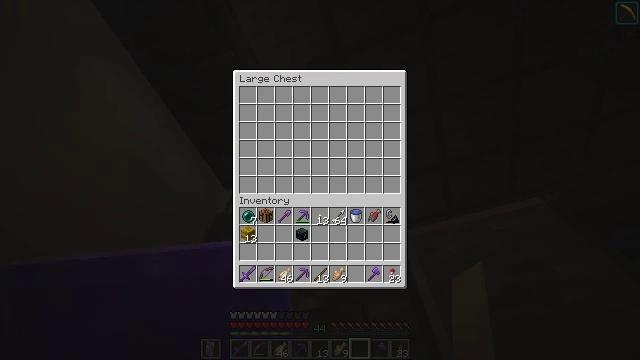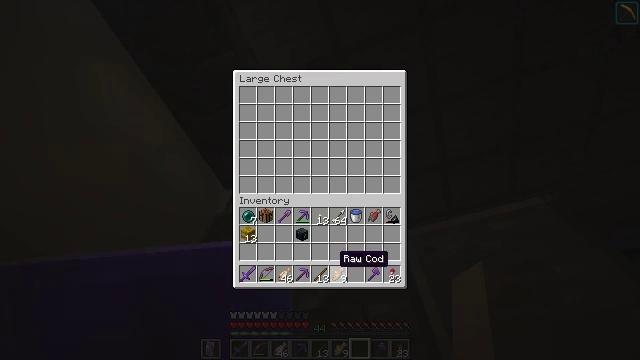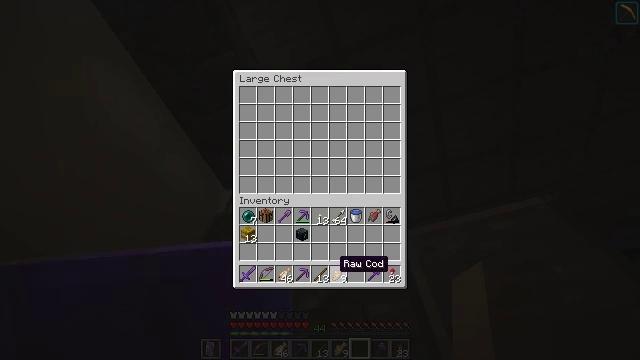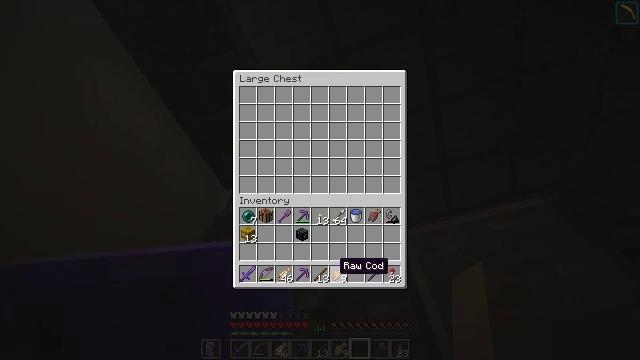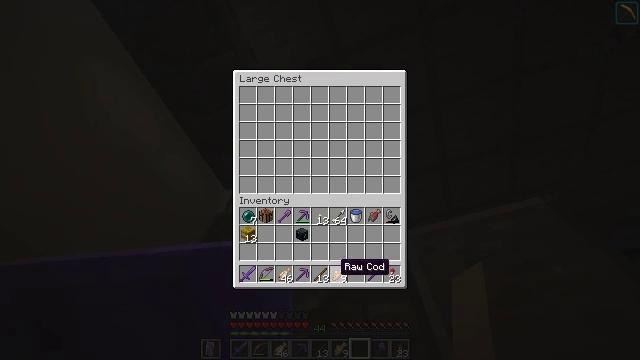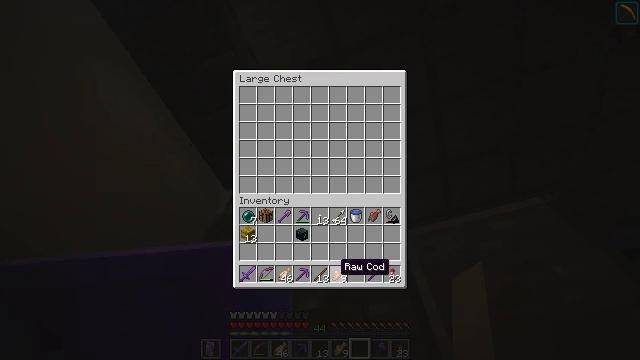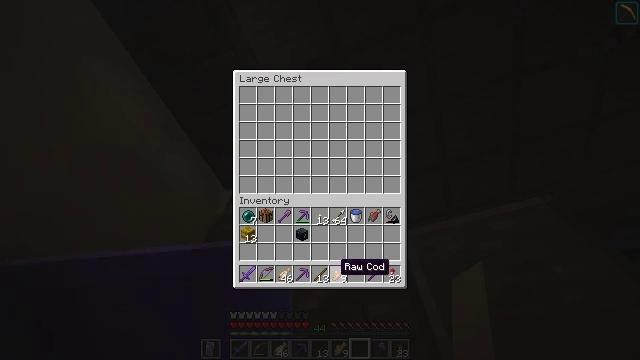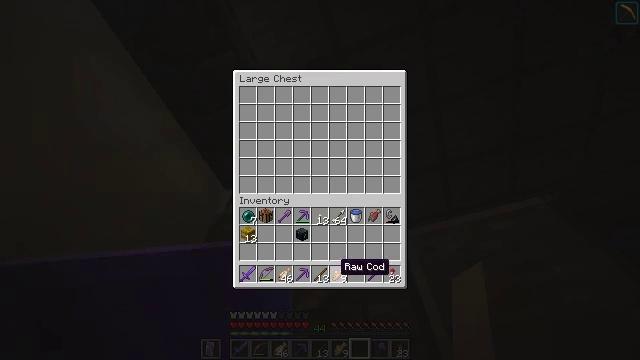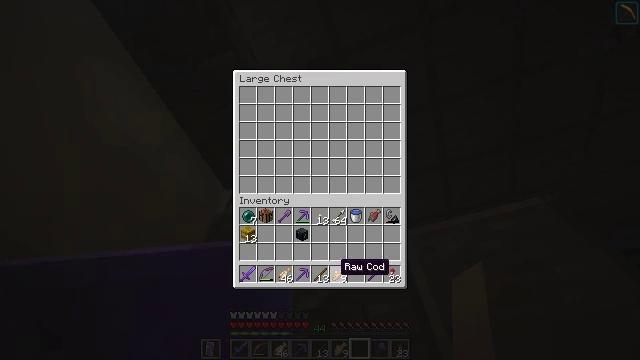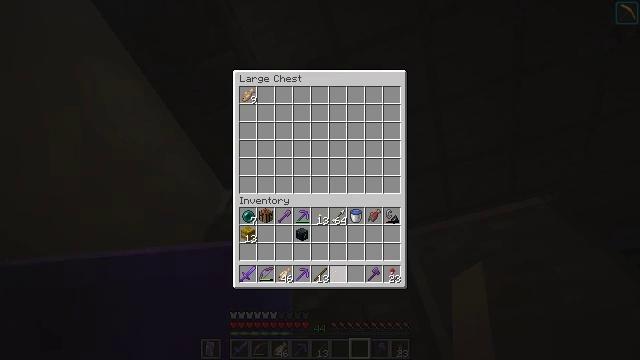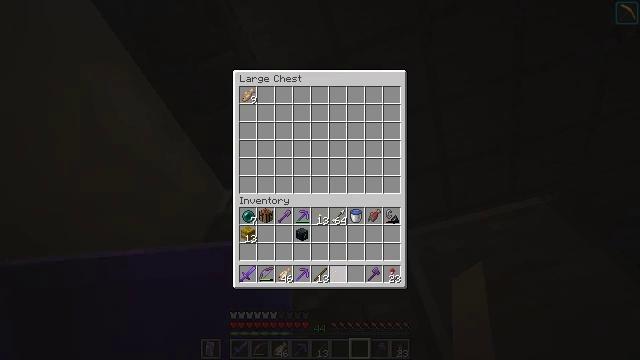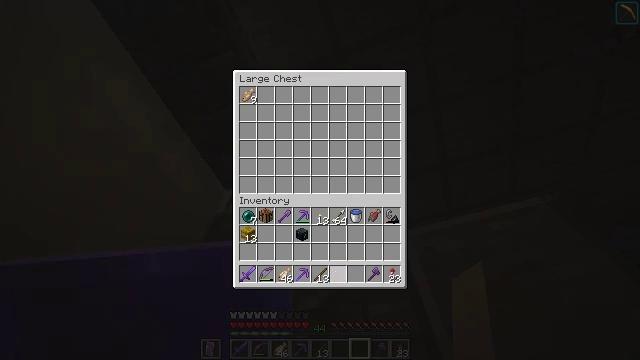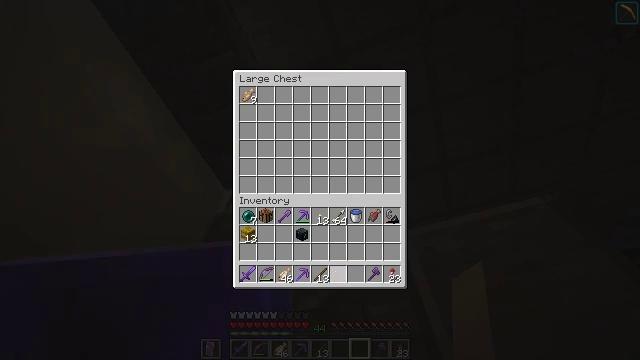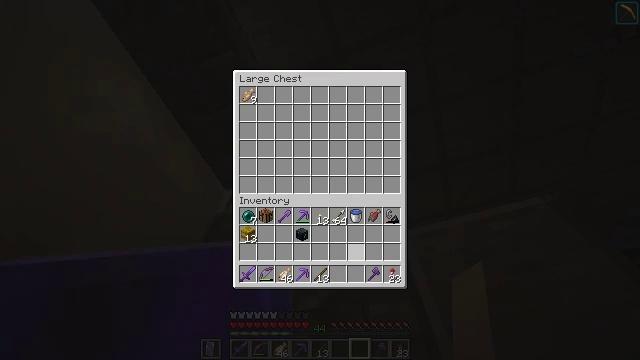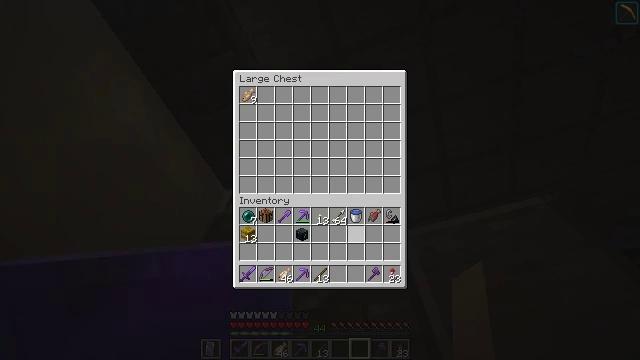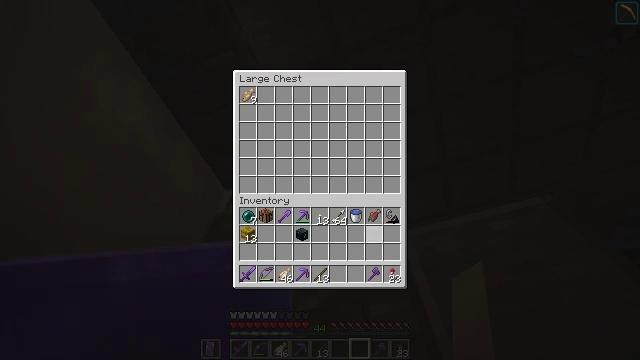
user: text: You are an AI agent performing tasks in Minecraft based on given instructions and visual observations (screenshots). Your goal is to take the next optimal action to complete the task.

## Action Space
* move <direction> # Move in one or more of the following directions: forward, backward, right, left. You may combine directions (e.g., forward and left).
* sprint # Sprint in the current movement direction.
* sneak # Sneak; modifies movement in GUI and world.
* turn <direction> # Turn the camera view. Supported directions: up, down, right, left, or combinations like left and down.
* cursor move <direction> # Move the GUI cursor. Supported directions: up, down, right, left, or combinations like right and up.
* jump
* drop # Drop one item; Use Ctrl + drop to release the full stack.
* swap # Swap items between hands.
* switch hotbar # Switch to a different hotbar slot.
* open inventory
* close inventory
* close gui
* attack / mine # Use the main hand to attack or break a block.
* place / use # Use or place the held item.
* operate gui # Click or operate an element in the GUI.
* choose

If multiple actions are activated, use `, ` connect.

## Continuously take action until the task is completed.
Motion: motion action
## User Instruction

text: craft item soul torch
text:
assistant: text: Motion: sneak
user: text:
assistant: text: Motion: sneak
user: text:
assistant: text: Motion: sneak
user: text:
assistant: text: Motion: sneak
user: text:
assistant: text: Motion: sneak
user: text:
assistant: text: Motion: sneak
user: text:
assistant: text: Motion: sneak
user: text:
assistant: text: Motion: sneak
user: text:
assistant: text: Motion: sneak, attack / mine
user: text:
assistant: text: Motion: sneak, attack / mine
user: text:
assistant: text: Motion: sneak
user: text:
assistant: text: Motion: sneak, turn right and up
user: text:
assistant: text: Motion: sneak, turn right and up
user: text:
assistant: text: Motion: sneak, turn up
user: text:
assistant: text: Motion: sneak, turn up
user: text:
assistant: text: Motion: sneak
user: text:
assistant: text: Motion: sneak
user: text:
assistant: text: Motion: sneak
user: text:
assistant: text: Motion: sneak
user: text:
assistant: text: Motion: sneak
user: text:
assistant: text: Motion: sneak
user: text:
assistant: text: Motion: sneak, attack / mine
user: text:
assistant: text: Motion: sneak, attack / mine
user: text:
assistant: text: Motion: sneak, attack / mine
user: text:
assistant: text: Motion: sneak
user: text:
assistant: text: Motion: no_op
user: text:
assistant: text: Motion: no_op
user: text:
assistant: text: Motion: no_op
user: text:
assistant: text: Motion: no_op
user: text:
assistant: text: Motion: no_op